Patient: sex F, age 35
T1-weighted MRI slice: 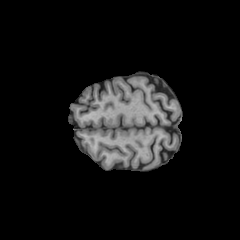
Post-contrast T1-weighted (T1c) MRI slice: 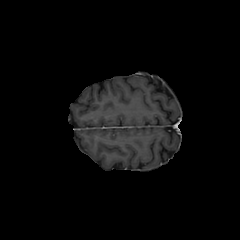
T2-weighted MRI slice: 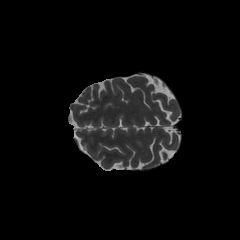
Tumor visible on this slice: no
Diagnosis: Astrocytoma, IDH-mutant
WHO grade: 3